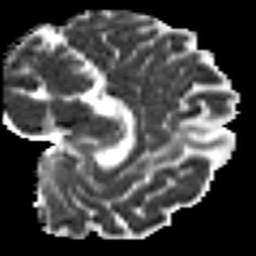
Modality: MD
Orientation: sagittal
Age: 23
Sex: female
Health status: ill
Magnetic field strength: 3 T
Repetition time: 8.4 s
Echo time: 0.0926 s